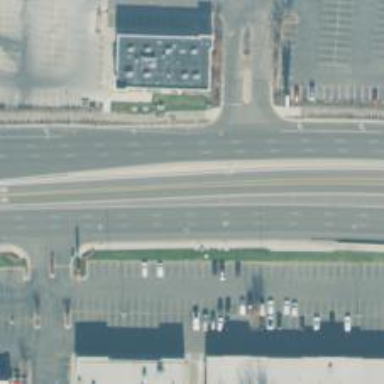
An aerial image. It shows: Busway road.